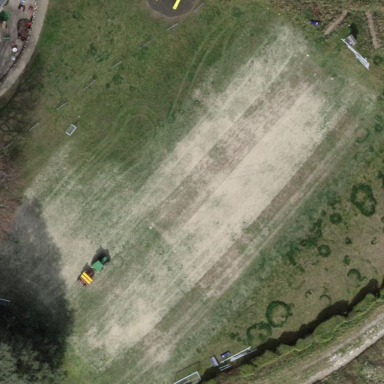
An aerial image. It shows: Unpaved soccer pitch for leisure land.